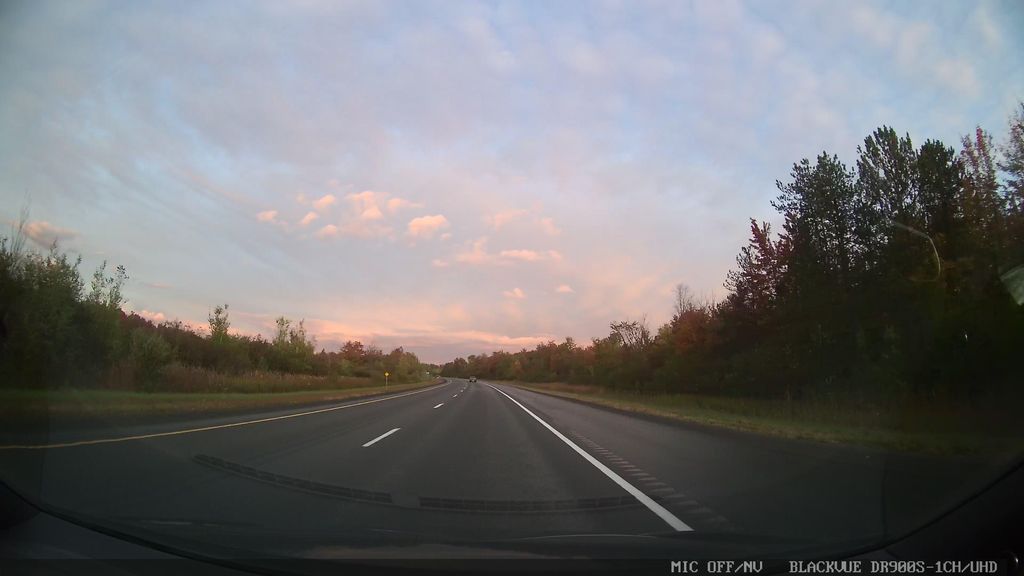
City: ottawa-gatineau